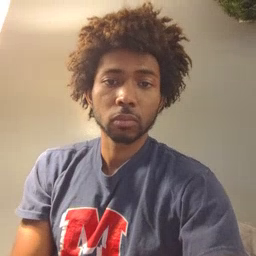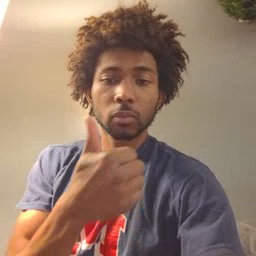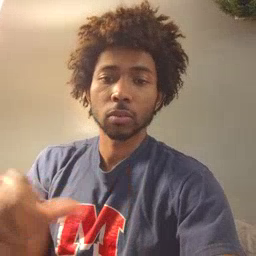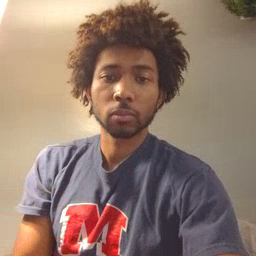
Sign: any